Question: I'd like to achieve something like this in CSS (see picture below).
The way I'm planning to do it is to create 3 DIVs: red one and blue one (with one pixel space btw both) and wrap them in a 3rd container (to ease the placement).
Is there a better way to do this?
Thanks,

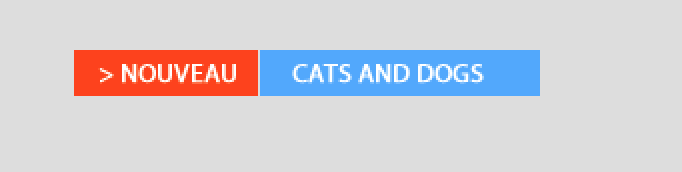
Answer: The short answer to your main question is - No.
You can achieve this result in almost hundred ways. Best practice depends on the flexibility you need with these elements to reduce redundancy.
## I would do something like this:
- - -
## HTML
'''
<section class='advertising'>
<span class='new'>> Nouveau</span>
Cats &amp; Dogs
</section>
'''
## CSS
'''
.advertising {
width: 400px;
line-height: 45px;
color: #ffffff;
background-color: #4DA6FF;
}
.advertising .new {
background-color: #FF4000;
display: inline-block;
float: left;
padding: 0px 7px;
margin-right: 7px;
border-right: 1px solid #ffffff; /* 1px border to the right */
}
'''
## Live-Example:
<URL>